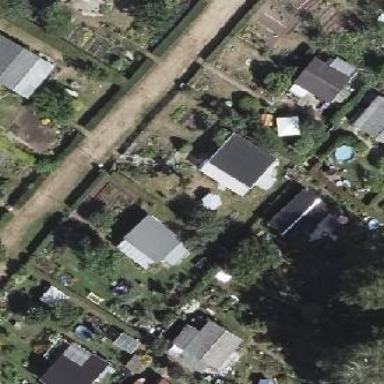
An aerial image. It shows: Plot within allotments.